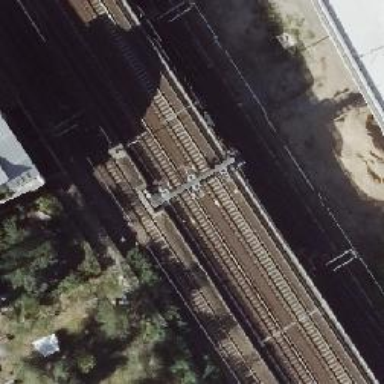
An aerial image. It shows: Railway signal.